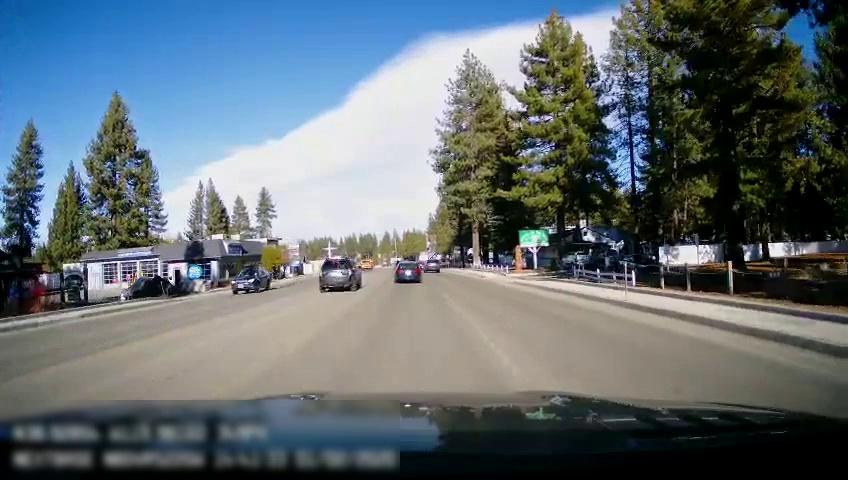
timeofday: Day
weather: Sunny
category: Drivable Space
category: Vehicles | SUV
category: Vehicles | Car
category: Vehicles | SUV
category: Vehicles | SUV
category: Lanes | Opposite Lane
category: Lanes | Current Lane
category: Lanes | Current Lane
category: Lanes | Opposite Lane
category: Traffic | Signs